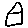
Label: house